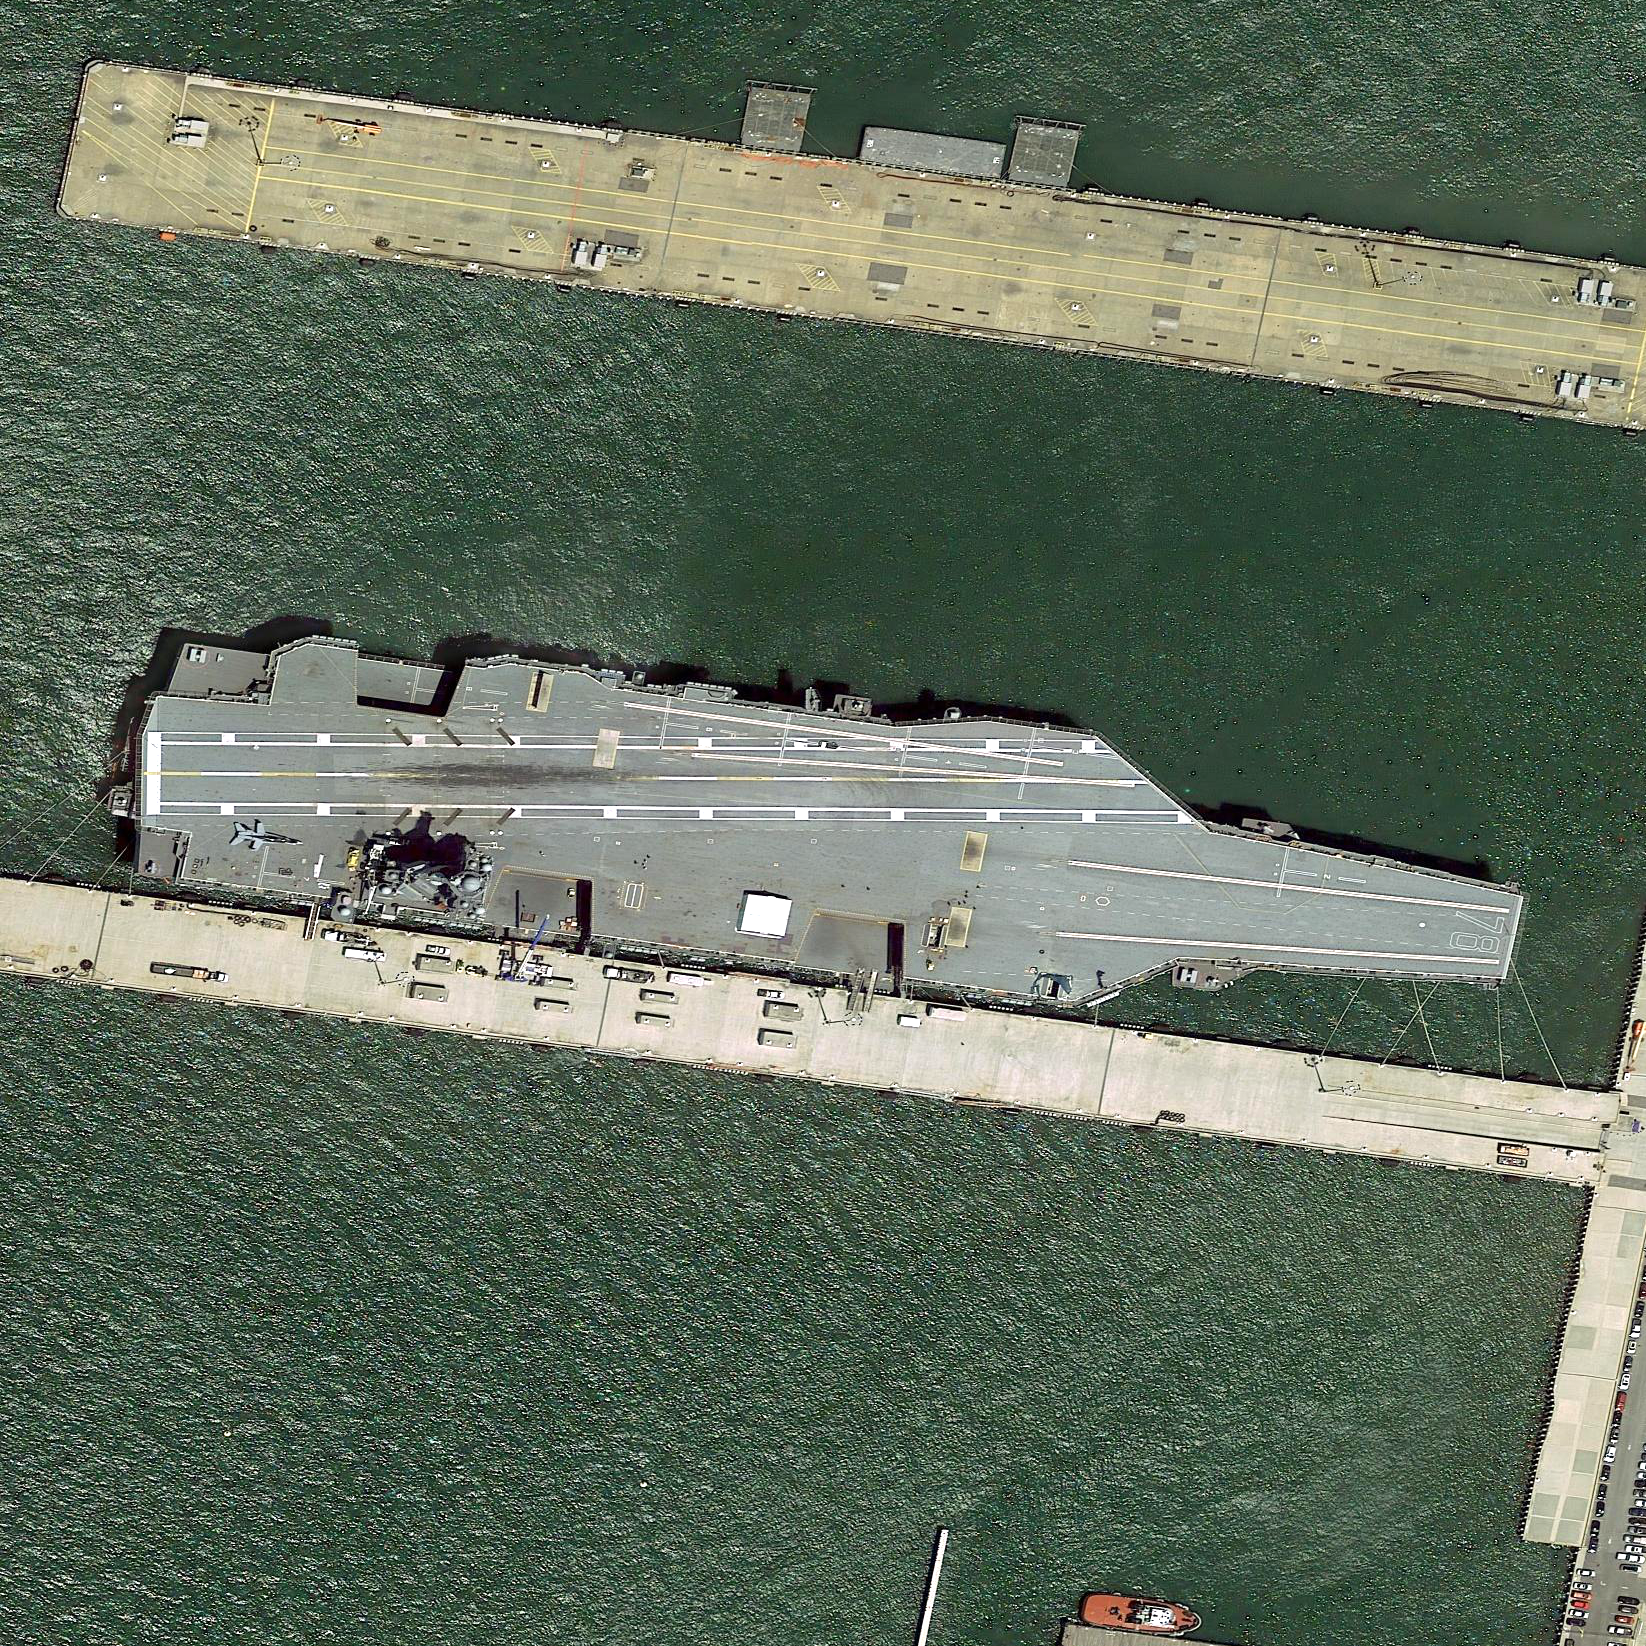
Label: aircraft_carrier